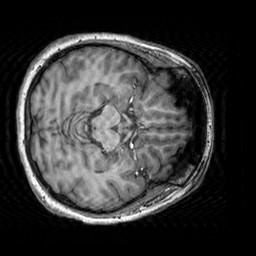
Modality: T1w
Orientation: axial
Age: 22
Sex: female
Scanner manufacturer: siemens
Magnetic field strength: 3 T
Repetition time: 2.3 s
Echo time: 0.00303 s